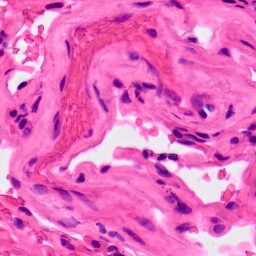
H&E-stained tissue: Lung